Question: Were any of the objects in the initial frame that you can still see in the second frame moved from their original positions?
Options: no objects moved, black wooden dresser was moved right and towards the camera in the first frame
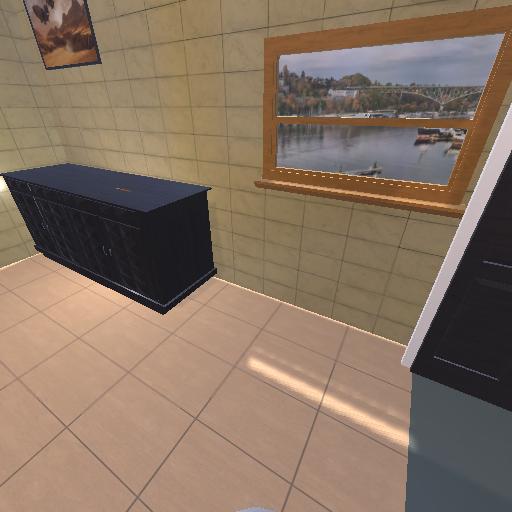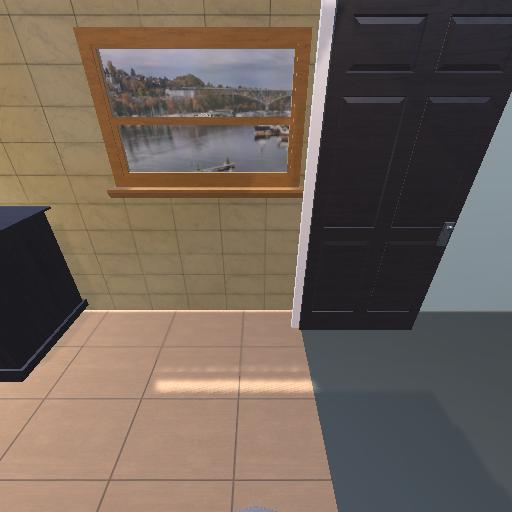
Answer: no objects moved